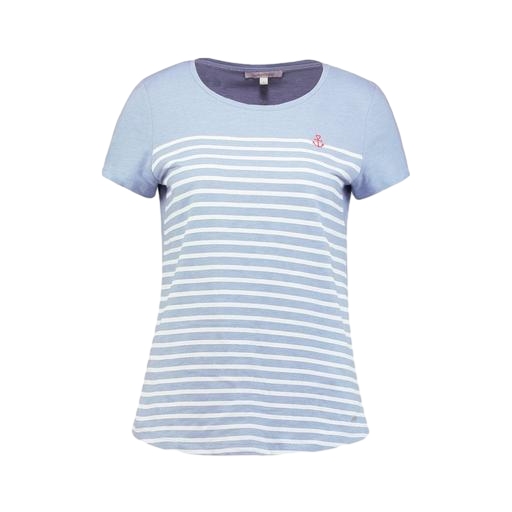
blue women's stripe true t-shirt, blue short-sleeved striped t-shirt, t-shirt classique light blue, white background